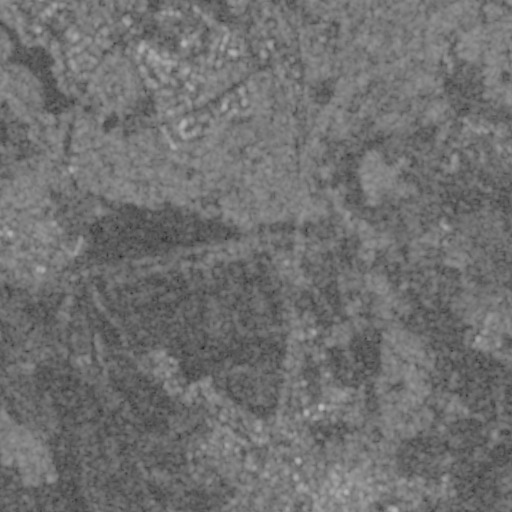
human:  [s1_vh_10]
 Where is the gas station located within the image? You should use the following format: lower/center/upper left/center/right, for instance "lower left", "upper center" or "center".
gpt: The gas station is located in the lower center of the image.
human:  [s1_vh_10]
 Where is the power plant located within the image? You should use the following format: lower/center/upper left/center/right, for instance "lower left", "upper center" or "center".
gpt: The power plant is located in the center left of the image.
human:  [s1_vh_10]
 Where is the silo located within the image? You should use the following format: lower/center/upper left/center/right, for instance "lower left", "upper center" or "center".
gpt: The silo is located in the center right of the image.
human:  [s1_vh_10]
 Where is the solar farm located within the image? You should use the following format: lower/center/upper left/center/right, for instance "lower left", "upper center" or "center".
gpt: The solar farm is located in the lower left of the image.
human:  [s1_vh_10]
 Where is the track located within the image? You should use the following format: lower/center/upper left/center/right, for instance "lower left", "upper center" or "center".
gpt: The track is located in the upper left of the image.
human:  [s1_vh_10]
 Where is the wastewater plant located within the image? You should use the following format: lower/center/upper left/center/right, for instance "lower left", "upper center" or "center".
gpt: The wastewater plant is located in the upper center of the image.
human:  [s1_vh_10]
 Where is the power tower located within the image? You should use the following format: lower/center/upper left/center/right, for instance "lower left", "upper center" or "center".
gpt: There is no power tower in the image.

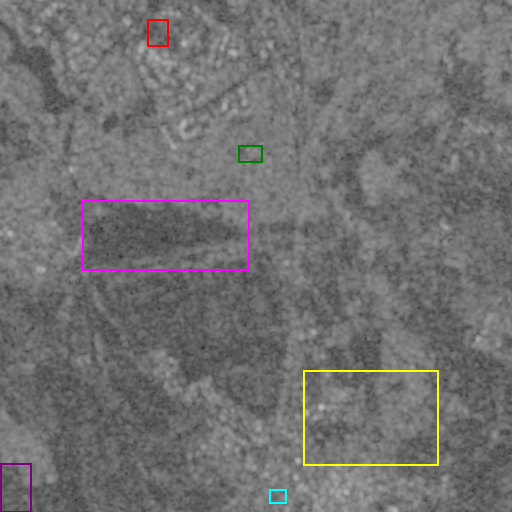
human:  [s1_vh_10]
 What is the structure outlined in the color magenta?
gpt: The structure outlined in magenta is a crop field.
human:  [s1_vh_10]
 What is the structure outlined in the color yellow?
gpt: The structure outlined in yellow is a park.
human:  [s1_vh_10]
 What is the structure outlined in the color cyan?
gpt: The structure outlined in cyan is a parking lot.
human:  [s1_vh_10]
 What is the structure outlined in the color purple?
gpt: The structure outlined in purple is a solar farm.
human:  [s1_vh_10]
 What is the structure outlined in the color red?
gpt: The structure outlined in red is a track.
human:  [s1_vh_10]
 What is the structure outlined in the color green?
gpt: The structure outlined in green is a wastewater plant.
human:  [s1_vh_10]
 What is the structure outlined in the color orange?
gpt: There is no orange outline.